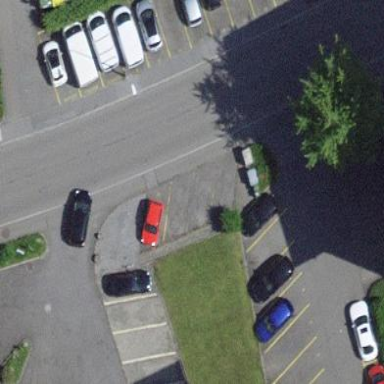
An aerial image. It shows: Street-side parking area.